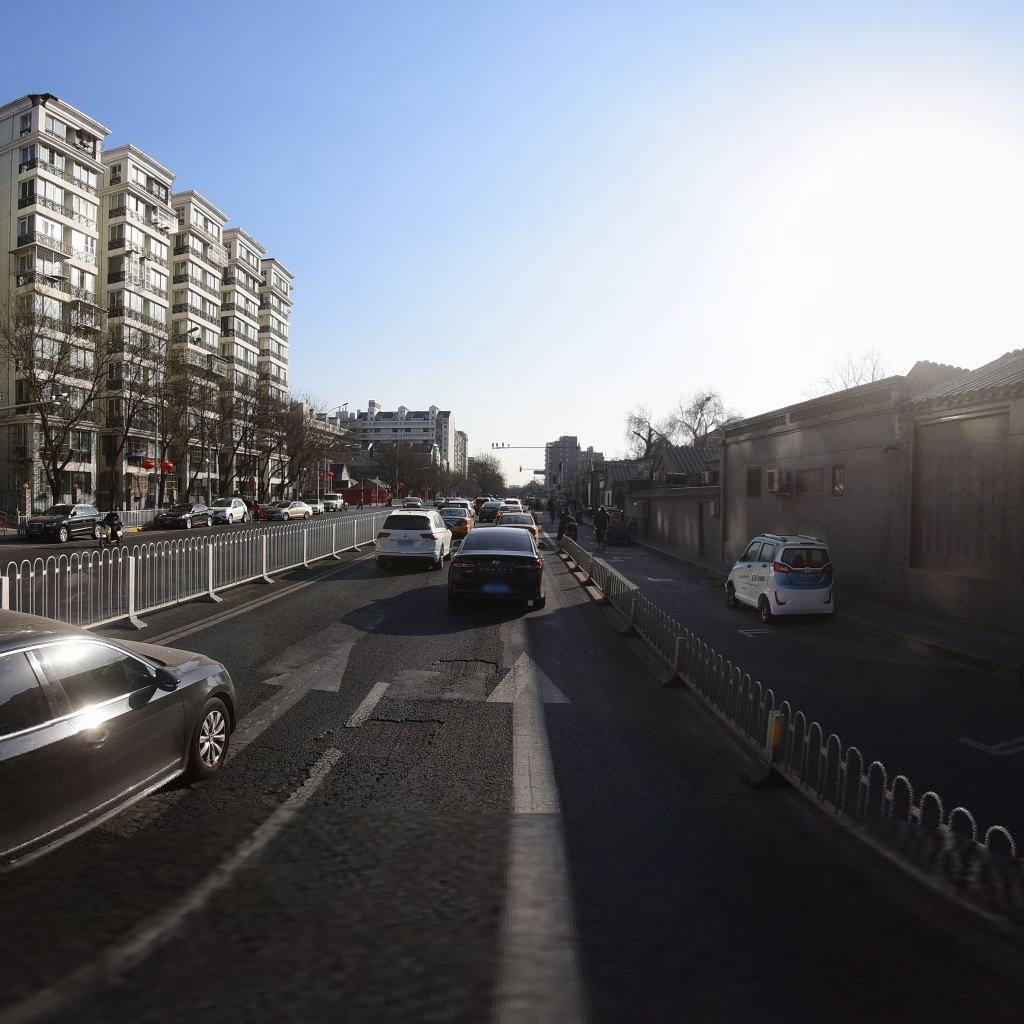
Region: Dongcheng
Road damage annotations: pothole, pothole